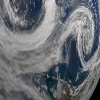
Label: cloud